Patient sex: M
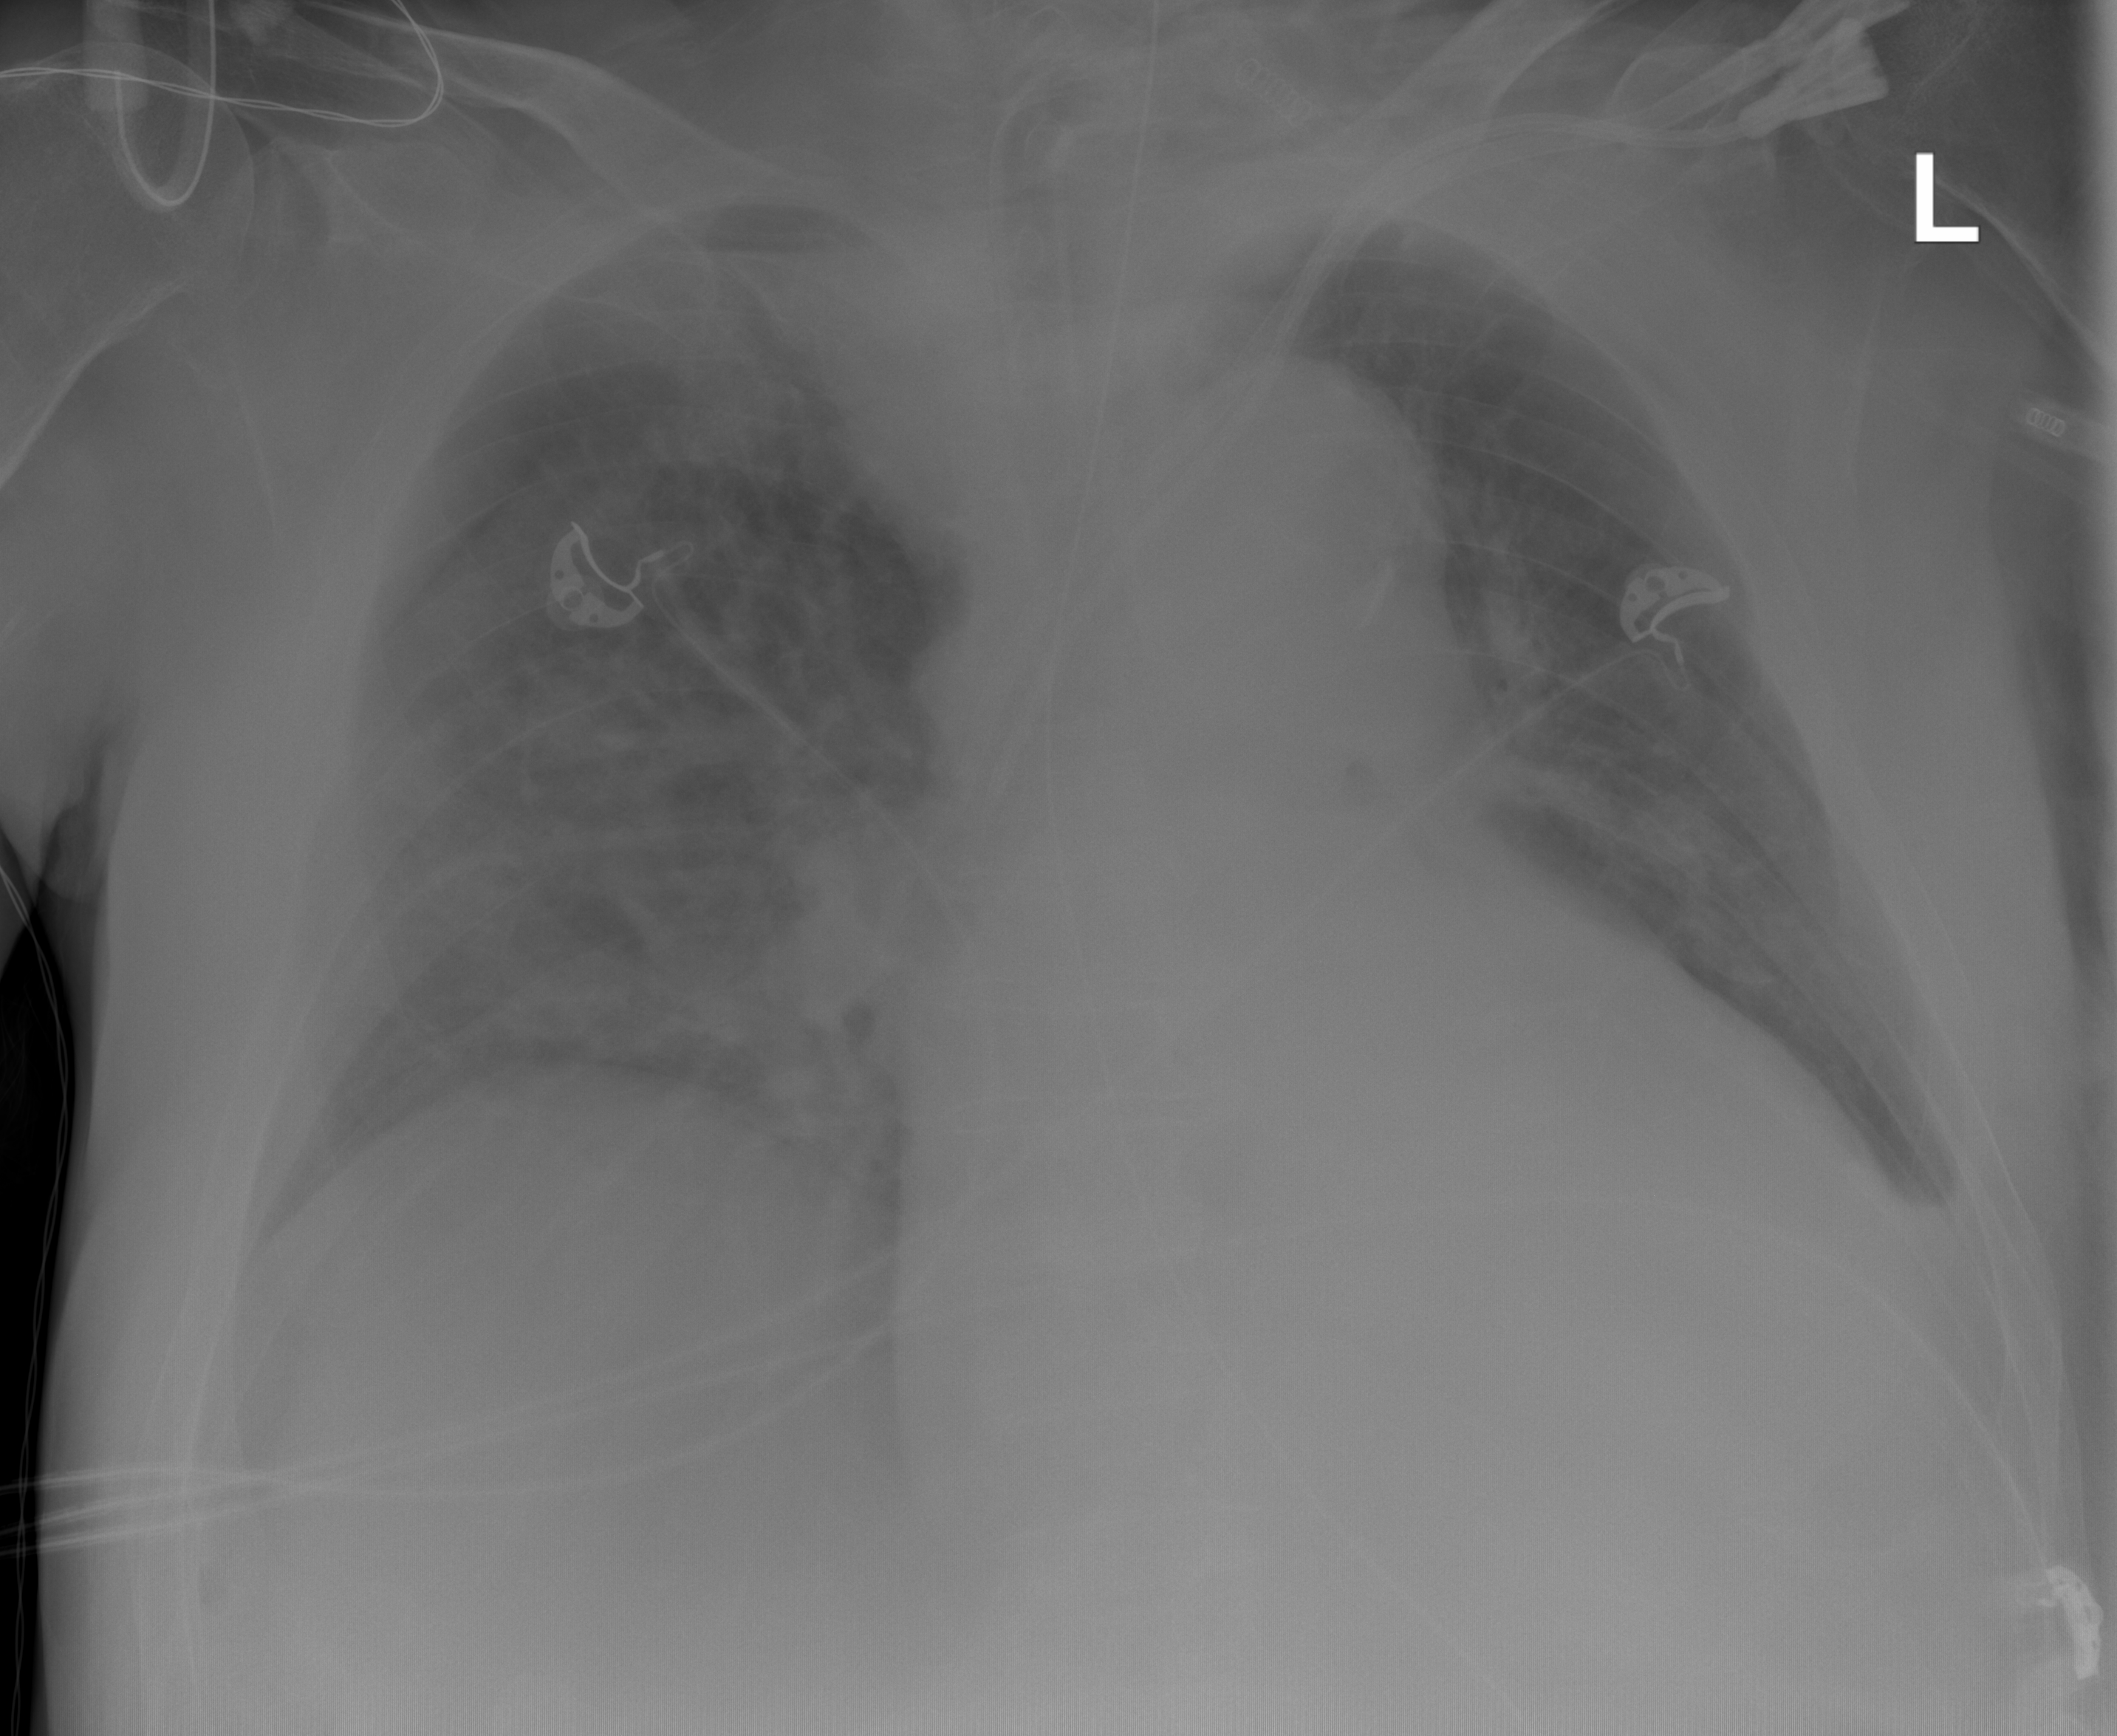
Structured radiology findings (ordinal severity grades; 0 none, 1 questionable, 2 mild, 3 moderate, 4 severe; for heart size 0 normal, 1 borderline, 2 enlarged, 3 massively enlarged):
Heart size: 2
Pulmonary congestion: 2
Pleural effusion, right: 0
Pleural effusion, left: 2
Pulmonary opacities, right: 0
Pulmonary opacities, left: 0
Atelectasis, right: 2
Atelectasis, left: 2